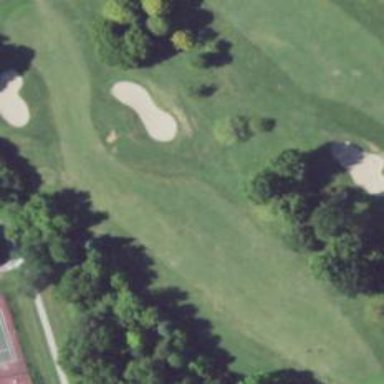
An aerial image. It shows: Well-maintained mown grass area used as golf fairway.